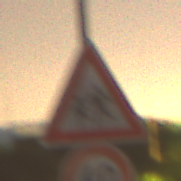
Verkehrszeichen: KinderRechts
Zusatzzeichen unten: Geschwindigkeit60
Umgebung: Outdoor, Suburban
Tageszeit: Night
Wetter: Clear
Licht: Artificial
Jahreszeit: NotSpecified
Kontrast: MediumContrast